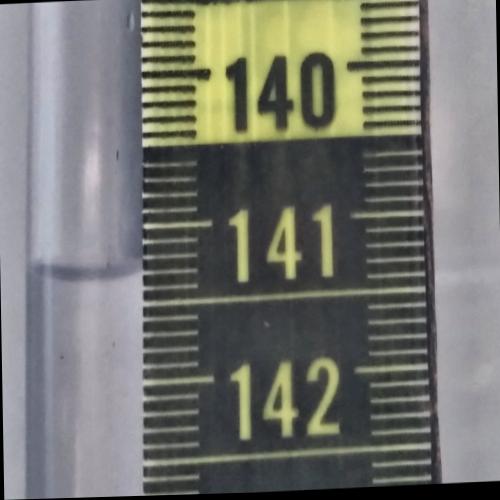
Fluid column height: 141.3 cm